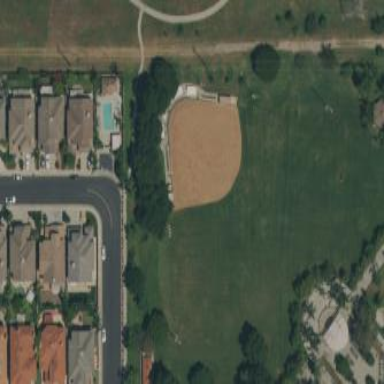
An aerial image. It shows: Baseball pitch for leisure land.